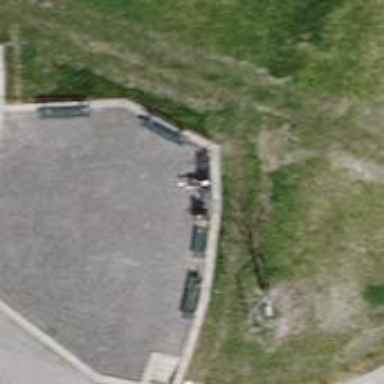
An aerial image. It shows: Bench.